Field crop: maize
Growth stage: 1
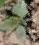
Species: datura